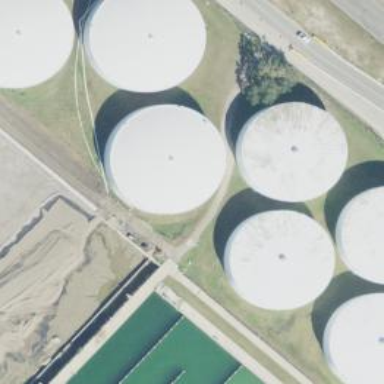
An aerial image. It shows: Storage tank designed to hold water.